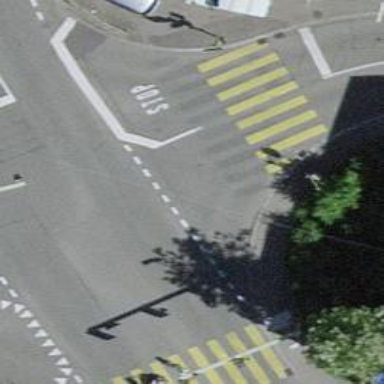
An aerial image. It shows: Unmarked zebra crossing on the road.